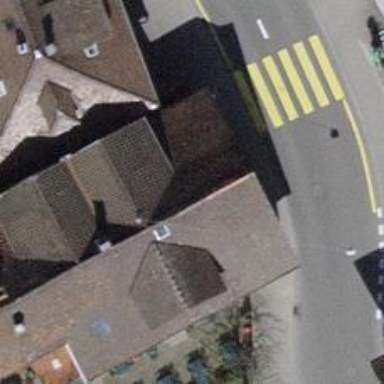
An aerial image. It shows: Restaurant.